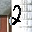
Label: 2